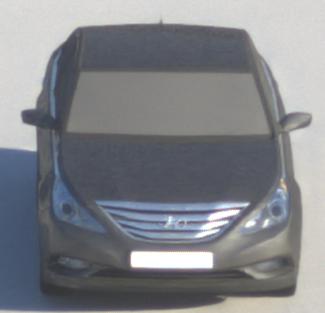
Make: Hyundai
Model: Sonata
Detailed model: Gen. 6 YF
Model produced from: 2009
Model produced until: 2016
Doors: 4
Color: gray
Road condition: dry road
Daytime: sunrise or sunset
Contrast: medium contrast